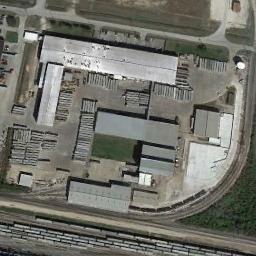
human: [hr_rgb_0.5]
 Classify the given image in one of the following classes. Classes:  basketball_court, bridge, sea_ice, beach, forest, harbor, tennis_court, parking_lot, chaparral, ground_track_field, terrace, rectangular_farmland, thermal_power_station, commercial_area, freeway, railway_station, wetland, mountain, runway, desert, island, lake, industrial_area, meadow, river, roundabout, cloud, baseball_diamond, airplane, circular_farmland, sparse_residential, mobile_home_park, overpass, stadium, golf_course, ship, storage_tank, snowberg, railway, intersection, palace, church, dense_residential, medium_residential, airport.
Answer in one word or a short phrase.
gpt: industrial_area